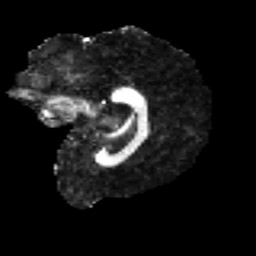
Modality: FA
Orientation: sagittal
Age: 37
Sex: male
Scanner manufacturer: ge
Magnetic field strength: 3 T
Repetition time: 7.8 s
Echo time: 0.0608 s